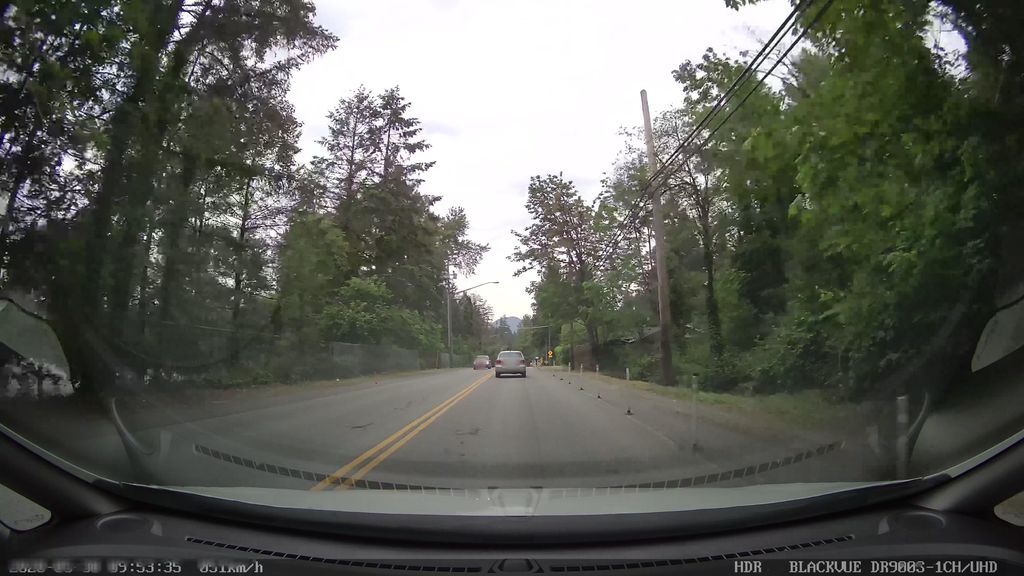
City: vancouver